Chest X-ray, PA view. Patient: 24 years old, sex F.
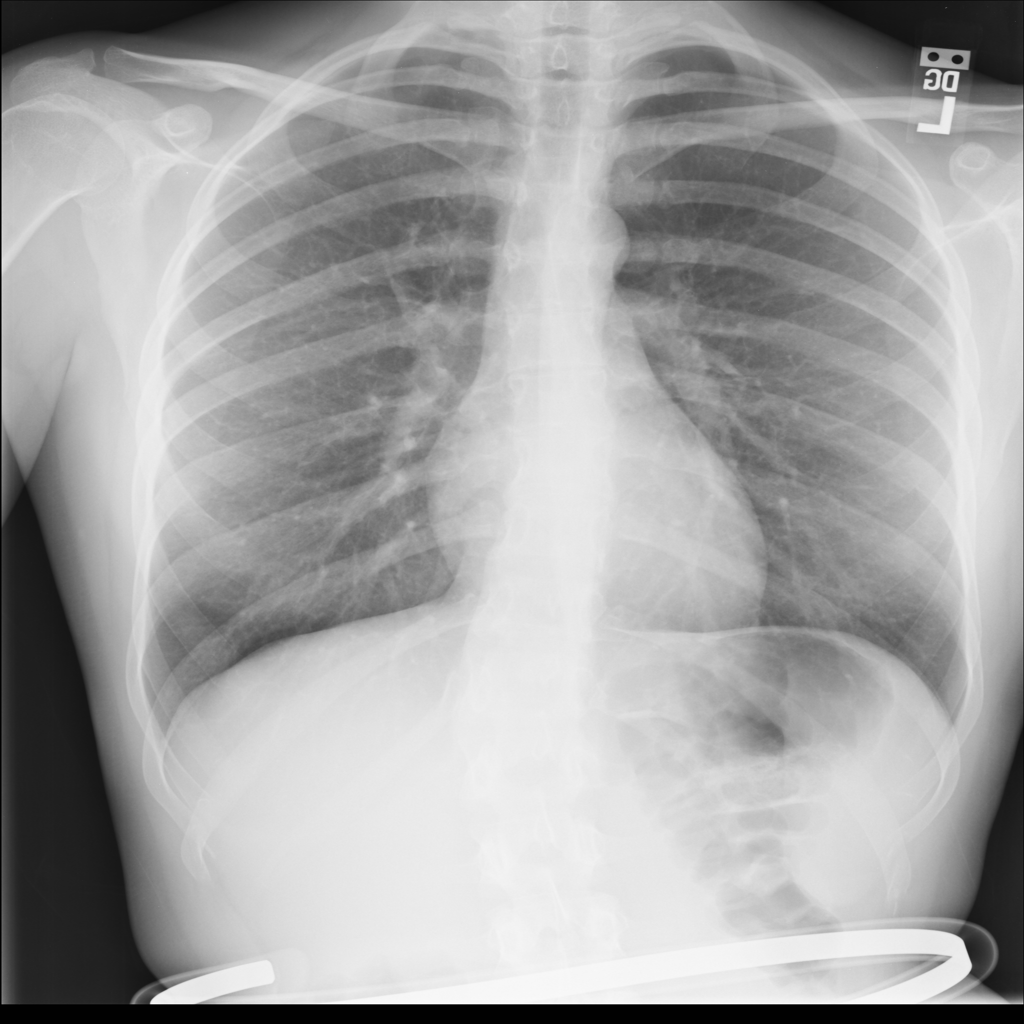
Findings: No Finding